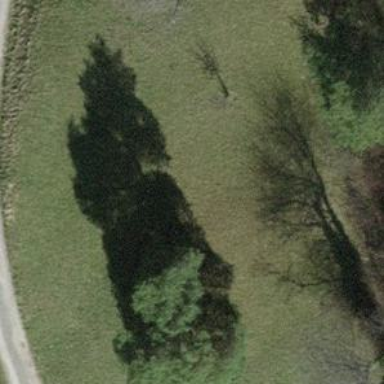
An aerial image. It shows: Single tag "natural: tree."